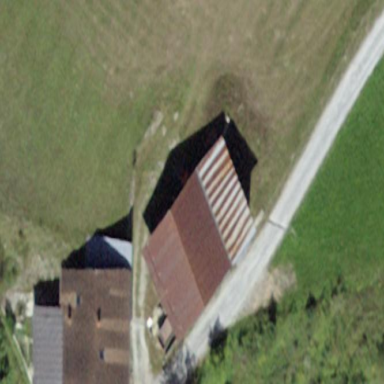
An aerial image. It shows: Farm auxiliary building.